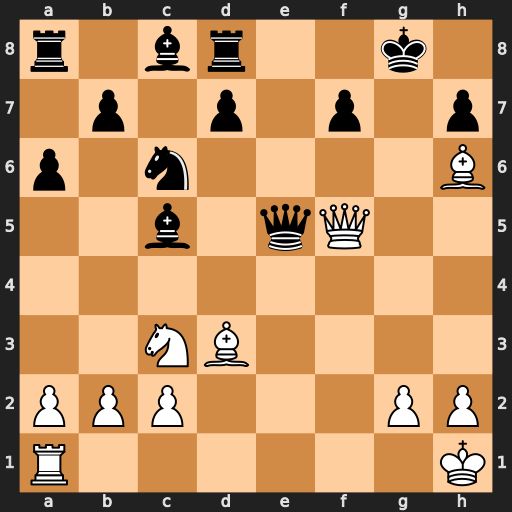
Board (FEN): r1br2k1/1p1p1p1p/p1n4B/2b1qQ2/8/2NB4/PPP3PP/R6K
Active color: w
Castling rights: -
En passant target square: -
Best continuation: Qxh7#